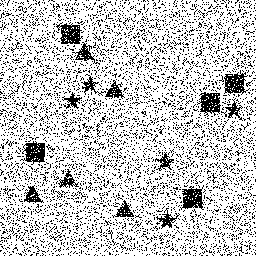
Squares: 5
Triangles: 5
Stars: 5
Total shapes: 15